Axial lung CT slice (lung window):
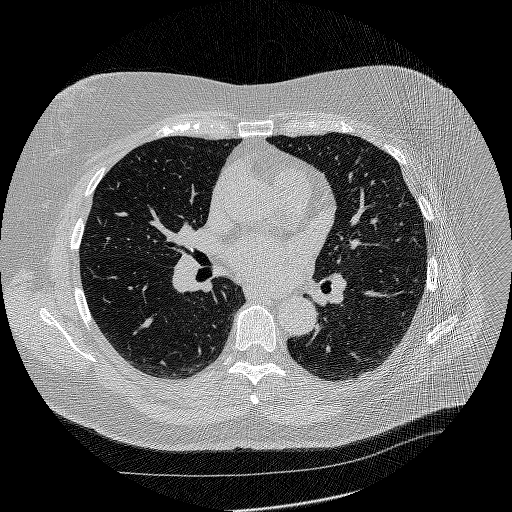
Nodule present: no